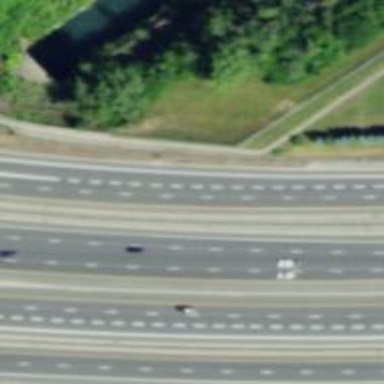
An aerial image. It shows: Asphalt motorway link.